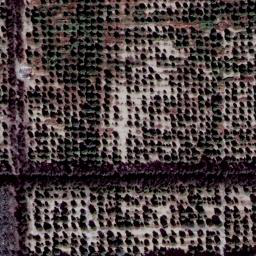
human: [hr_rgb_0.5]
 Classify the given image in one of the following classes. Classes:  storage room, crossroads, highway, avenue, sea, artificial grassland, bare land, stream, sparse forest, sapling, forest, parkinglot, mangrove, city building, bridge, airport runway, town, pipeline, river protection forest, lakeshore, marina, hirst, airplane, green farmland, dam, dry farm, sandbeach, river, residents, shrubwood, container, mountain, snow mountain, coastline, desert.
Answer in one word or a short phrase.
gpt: dry farm